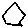
Label: hexagon